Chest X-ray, AP view. Patient: 38 years old, sex M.
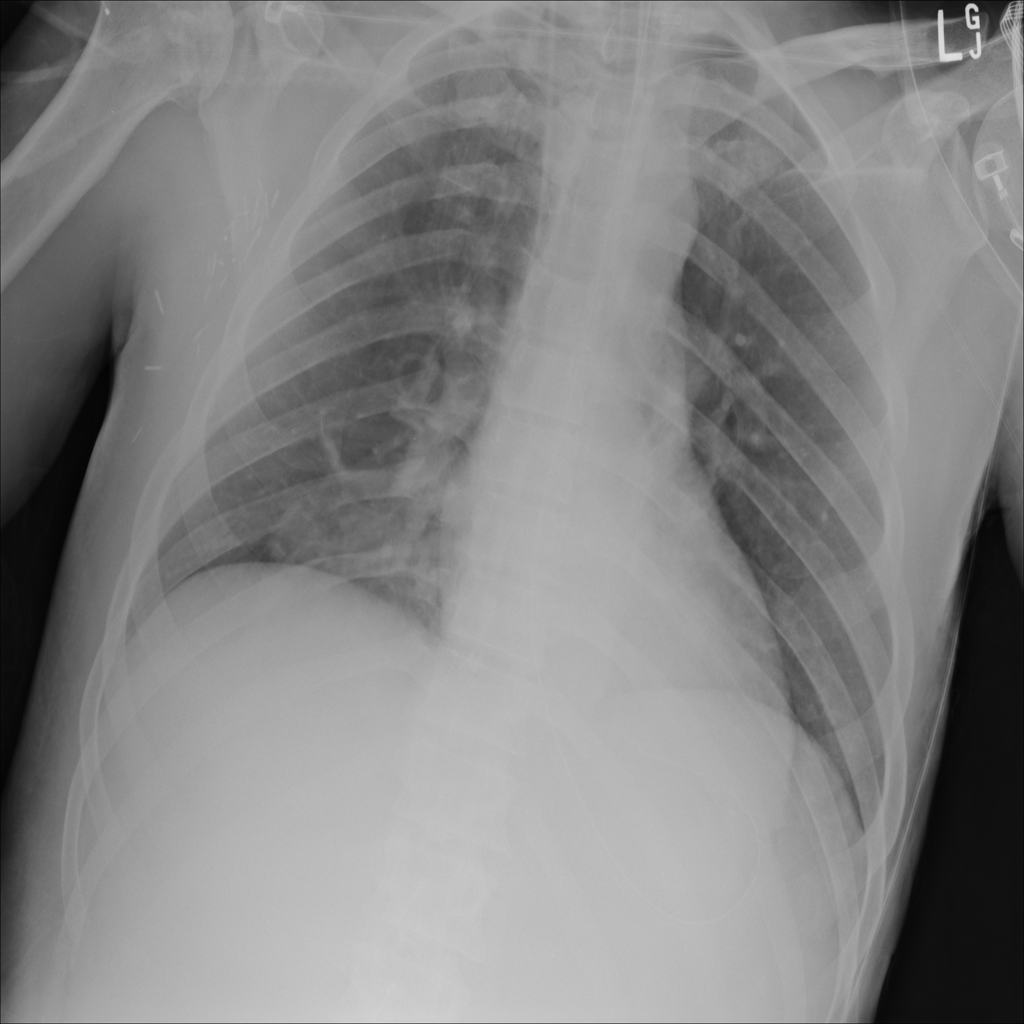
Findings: Atelectasis